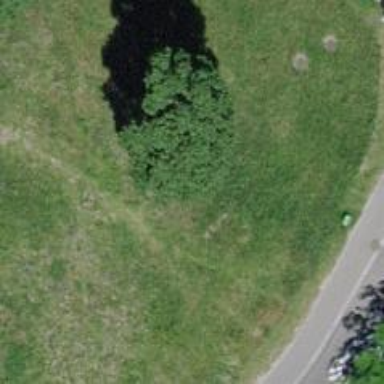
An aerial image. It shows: Avenue of trees.